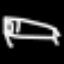
Label: bed